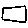
Label: square